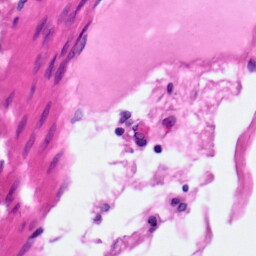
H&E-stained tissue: Pancreatic